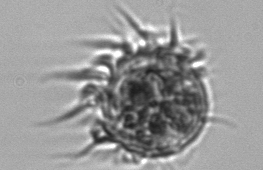
Label: Pelagostrobilidium